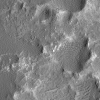
Atmospheric dust classification: not_dusty